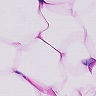
Metastatic tissue present: no